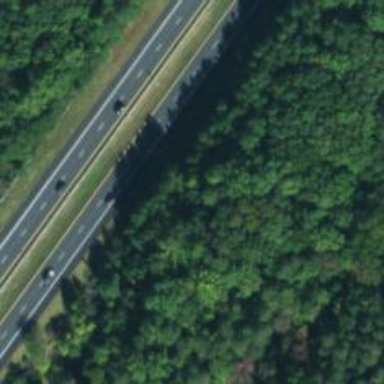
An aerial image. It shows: Trunk highway.